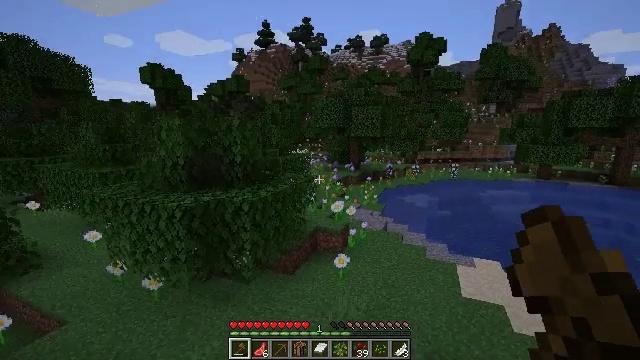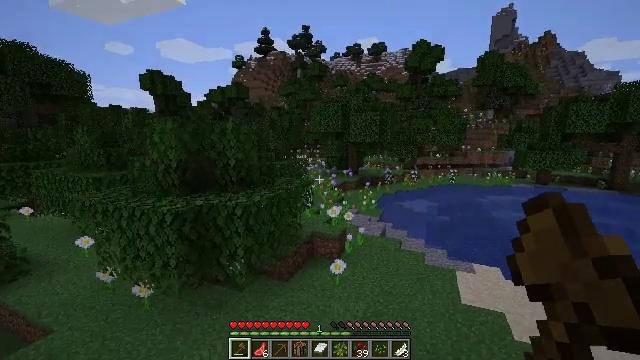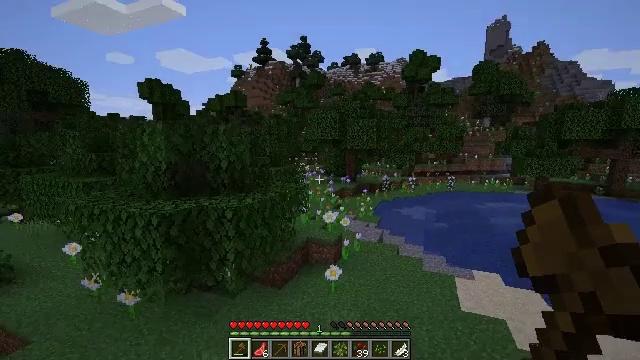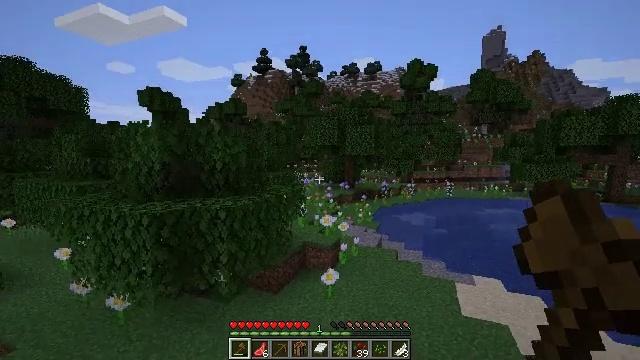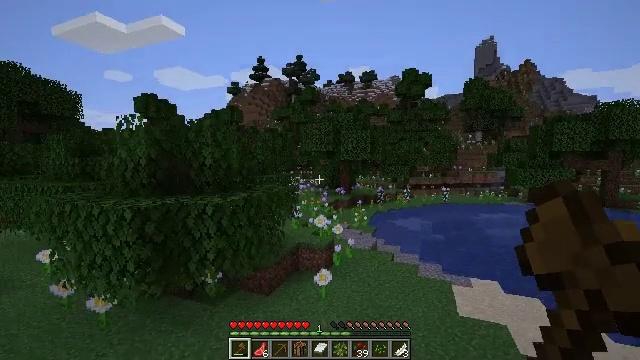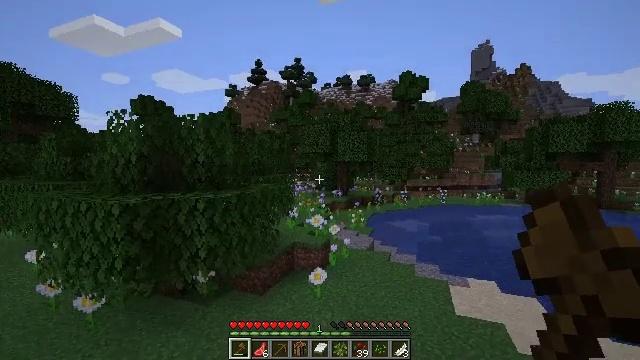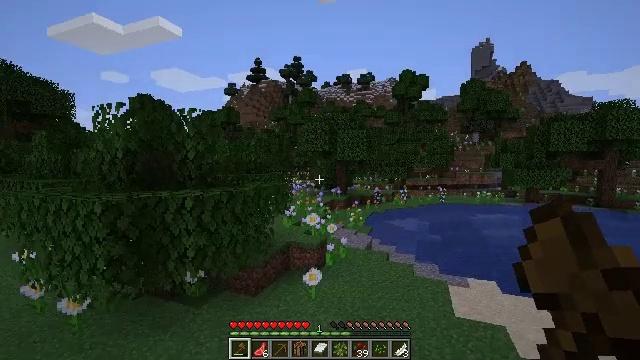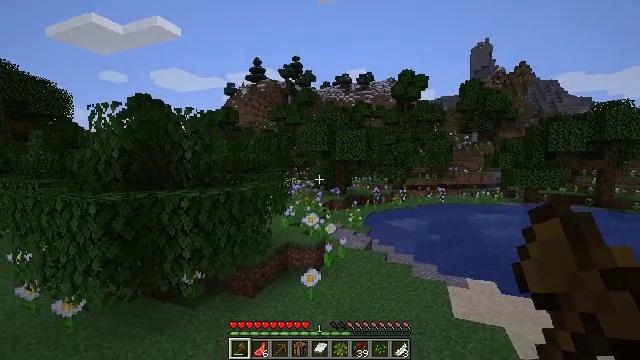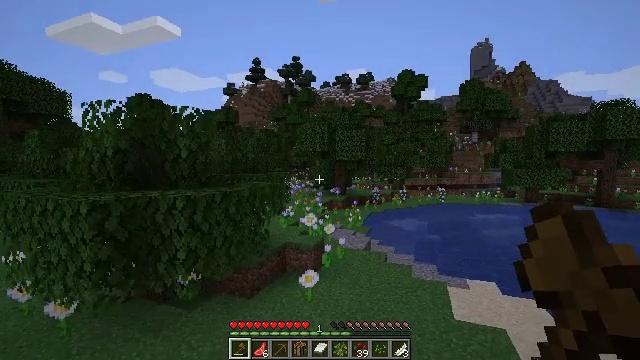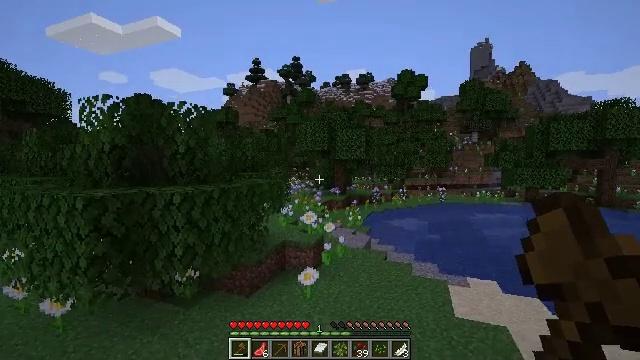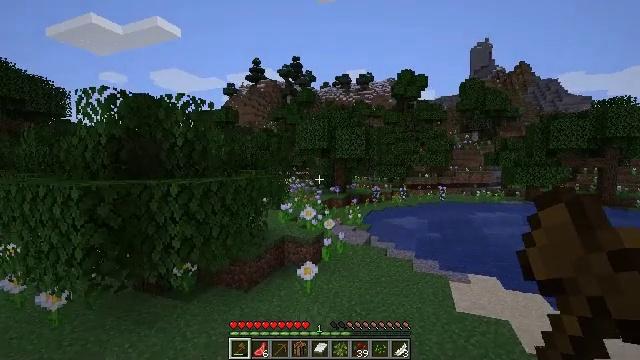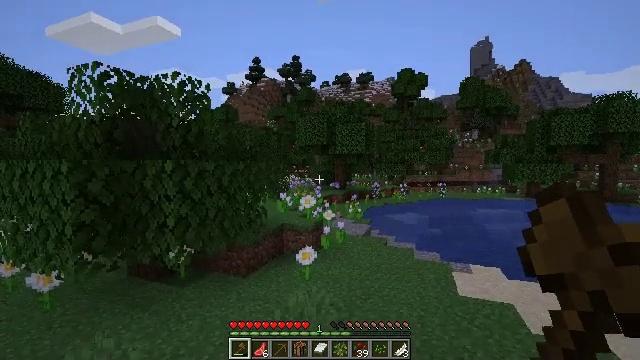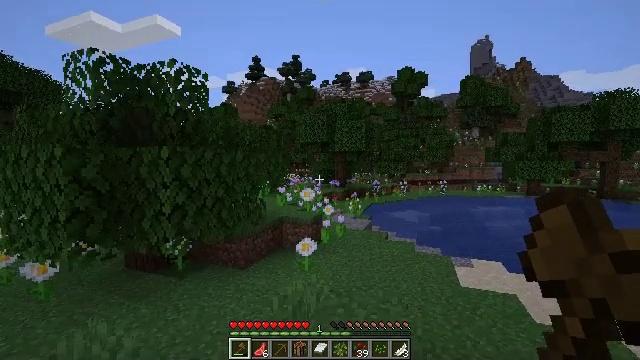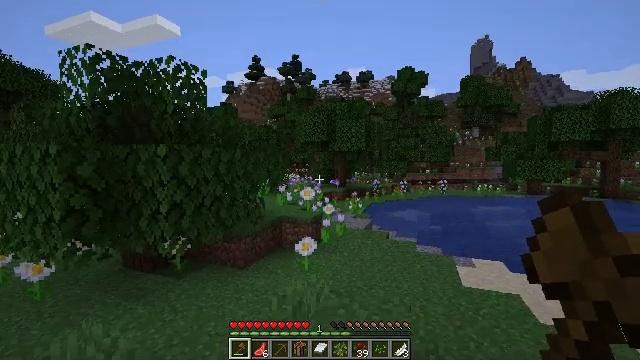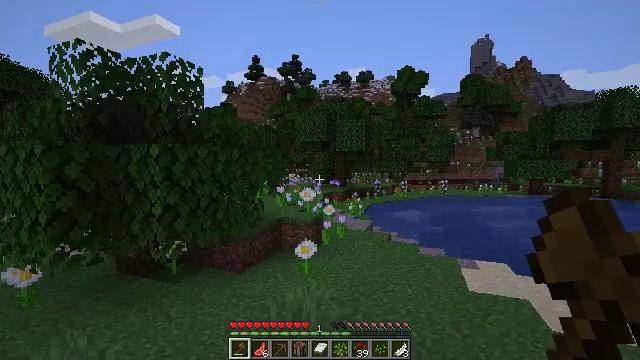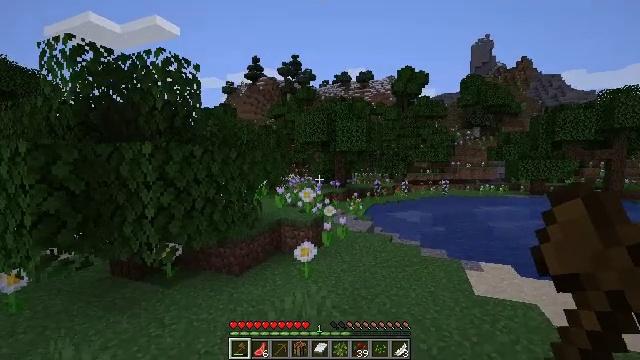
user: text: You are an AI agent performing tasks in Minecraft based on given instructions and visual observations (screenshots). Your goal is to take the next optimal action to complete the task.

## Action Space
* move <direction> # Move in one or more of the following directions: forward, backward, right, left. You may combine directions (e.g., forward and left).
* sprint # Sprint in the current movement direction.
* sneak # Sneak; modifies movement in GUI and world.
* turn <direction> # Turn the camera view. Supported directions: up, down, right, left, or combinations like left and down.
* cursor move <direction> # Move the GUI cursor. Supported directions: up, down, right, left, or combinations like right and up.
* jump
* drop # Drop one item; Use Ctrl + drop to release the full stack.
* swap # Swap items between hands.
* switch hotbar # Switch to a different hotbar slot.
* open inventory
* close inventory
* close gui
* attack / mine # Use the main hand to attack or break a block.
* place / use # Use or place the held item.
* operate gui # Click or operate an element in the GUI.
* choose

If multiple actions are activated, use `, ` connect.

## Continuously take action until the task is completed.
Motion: motion action
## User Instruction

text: Mine red sand from the ground.
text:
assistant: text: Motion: move forward and move right, turn up
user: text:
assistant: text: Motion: move forward and move right, turn up
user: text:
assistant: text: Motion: move forward and move right, turn up
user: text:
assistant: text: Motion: move forward and move right, turn up
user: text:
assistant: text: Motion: move forward and move right
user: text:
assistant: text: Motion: move forward
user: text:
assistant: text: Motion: no_op
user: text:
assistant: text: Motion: no_op
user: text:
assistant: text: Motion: move forward
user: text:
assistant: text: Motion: move forward
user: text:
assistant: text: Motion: move forward
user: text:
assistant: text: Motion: no_op
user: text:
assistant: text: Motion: move forward
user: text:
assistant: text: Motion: move forward
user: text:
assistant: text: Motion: move forward
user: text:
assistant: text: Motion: move forward
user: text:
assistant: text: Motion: move forward
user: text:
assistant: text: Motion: move forward
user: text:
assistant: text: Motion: move forward
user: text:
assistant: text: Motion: move forward
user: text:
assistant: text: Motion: move forward
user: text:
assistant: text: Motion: move forward
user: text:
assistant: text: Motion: move forward
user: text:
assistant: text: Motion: move forward
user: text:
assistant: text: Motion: move forward
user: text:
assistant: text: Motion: move forward, turn left
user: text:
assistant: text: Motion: move forward, turn left
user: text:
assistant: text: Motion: move forward, turn left
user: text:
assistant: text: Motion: move forward, turn left
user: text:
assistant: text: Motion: move forward